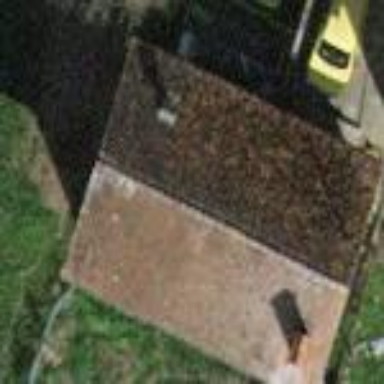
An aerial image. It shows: Shed.